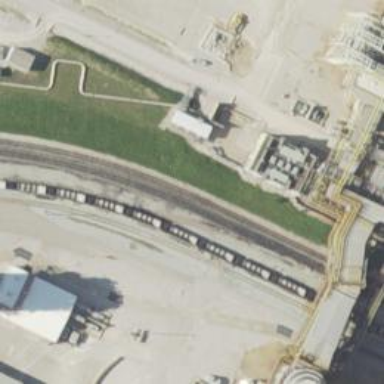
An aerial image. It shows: Railway yard used for servicing trains.